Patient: sex M, age 71
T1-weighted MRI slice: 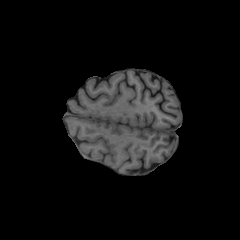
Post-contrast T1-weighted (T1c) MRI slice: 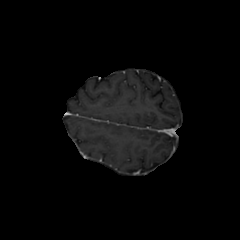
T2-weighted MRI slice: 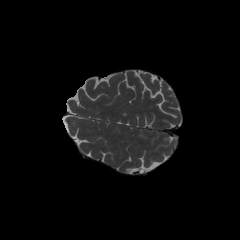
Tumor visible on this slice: no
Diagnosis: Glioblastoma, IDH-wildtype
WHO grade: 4